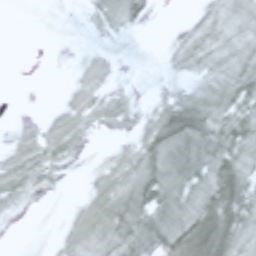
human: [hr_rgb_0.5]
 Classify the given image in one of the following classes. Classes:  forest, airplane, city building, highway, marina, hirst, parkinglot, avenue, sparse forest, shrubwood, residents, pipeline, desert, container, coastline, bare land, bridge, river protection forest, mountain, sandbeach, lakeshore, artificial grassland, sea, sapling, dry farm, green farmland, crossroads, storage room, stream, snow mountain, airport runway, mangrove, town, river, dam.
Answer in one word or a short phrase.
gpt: snow mountain